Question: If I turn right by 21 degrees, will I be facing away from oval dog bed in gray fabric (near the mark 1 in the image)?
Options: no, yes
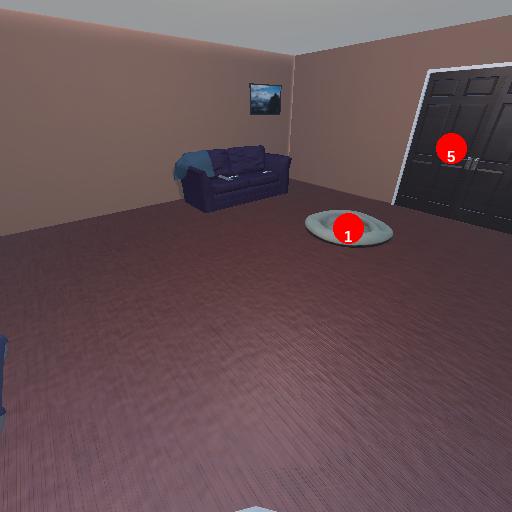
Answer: no